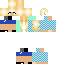
A female human skin with pale skin, wearing blonde long hair dressed in a blue hoodie and blue pants, featuring a closed mouth.